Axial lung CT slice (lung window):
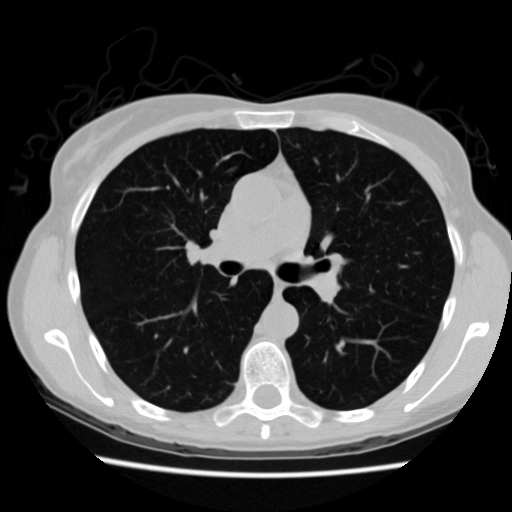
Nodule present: no